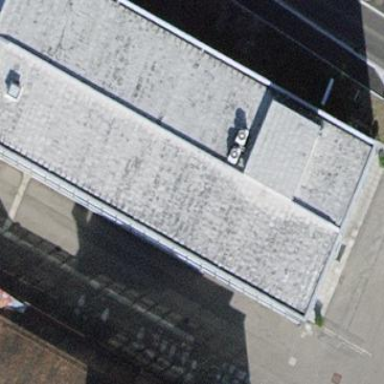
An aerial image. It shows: Industrial building.